Current action and preconditions to check: trajectory_clear

Your task: For each precondition in the list above, predict whether it will hold at this action.

Consider the current scene as observed from the mobile robot's camera, and analyze the predicted future states of all dynamic agents (e.g., people, animals, vehicles, or any moving entities) within the NEXT SECOND.

IMPORTANT: Only answer "very likely" if you are absolutely certain—based on strong, clear evidence—that a dynamic agent will violate the precondition in the predicted future state. Do NOT answer "very likely" for unlikely, ambiguous, or low-probability risks.

Ask yourself for each precondition: Is there a high probability, with clear and convincing evidence, that the predicted future states of any dynamic agent will interfere with the predicted future state of the currently executing action within the NEXT SECOND, causing that precondition to fail?

Assess the risk level based on these predictions. Use "likely" or "very likely" if motions create a clear risk of interference.

Use "neutral" or "improbable" if agents are nearby but their predicted paths are clearly diverging or non-conflicting.

Failure Risk Categories: "very improbable", "improbable", "neutral", "likely", "very likely"

Answer Format: Output ONLY the probability_of_failure value from these categories: "very improbable", "improbable", "neutral", "likely", "very likely"

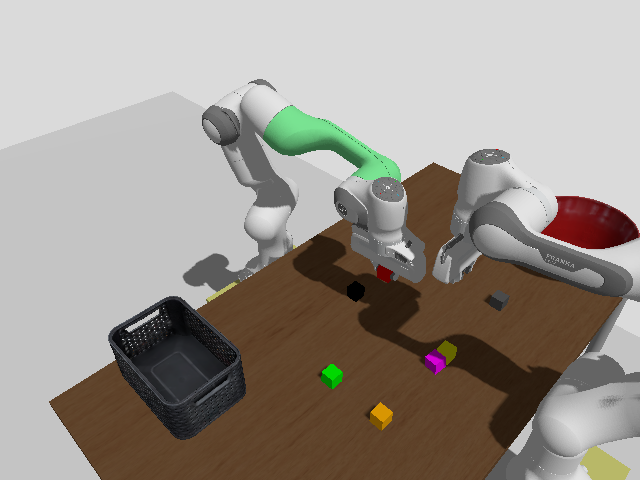

Answer: neutral